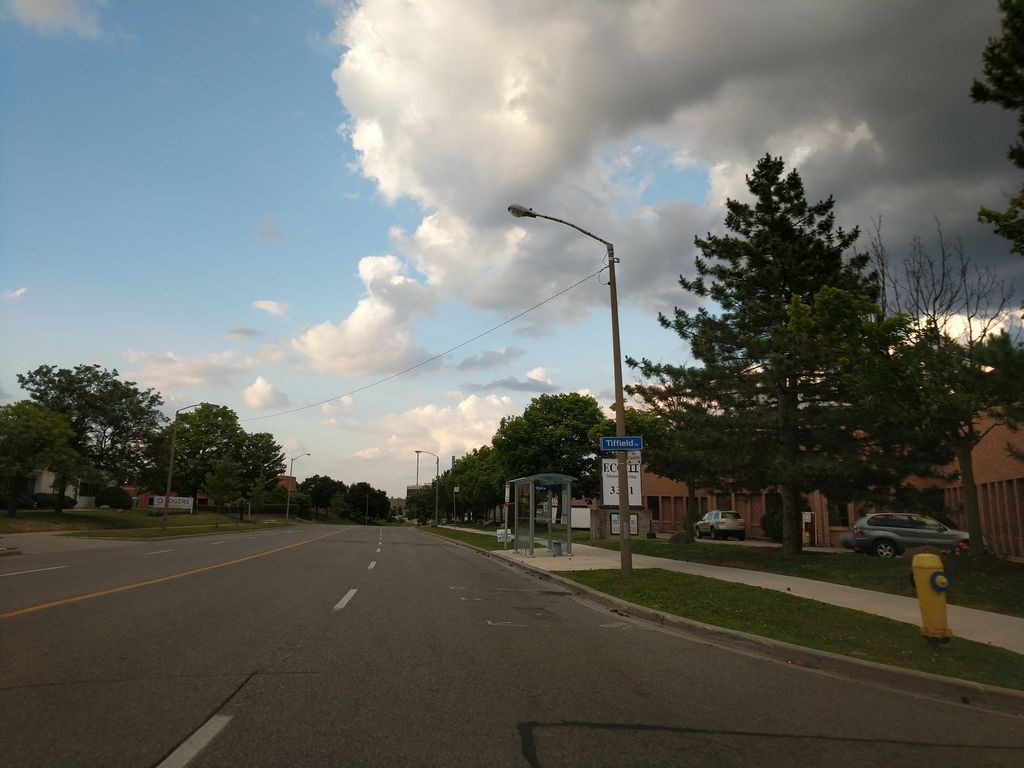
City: toronto